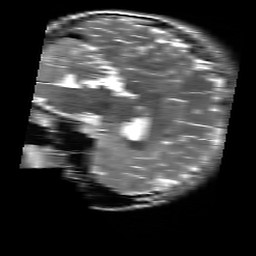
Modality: T2w
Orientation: sagittal
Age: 21
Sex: female
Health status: healthy
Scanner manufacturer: siemens
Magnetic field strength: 3 T
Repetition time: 4.01 s
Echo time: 0.116 s